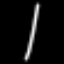
Label: line